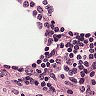
Metastatic tissue present: no